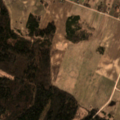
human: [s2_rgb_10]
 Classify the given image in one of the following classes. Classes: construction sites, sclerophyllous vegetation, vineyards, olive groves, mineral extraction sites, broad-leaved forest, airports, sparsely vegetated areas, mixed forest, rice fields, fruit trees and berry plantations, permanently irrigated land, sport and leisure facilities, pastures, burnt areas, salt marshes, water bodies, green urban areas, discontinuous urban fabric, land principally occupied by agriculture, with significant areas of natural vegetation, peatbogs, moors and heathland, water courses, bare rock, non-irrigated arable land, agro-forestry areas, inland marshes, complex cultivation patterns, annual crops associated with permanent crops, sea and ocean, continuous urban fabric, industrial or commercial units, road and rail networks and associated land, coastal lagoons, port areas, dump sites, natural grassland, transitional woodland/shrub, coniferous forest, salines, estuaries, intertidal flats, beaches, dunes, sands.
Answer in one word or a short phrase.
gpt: non-irrigated arable land, complex cultivation patterns, broad-leaved forest, mixed forest, transitional woodland/shrub